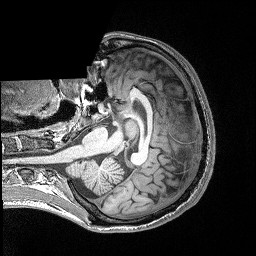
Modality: T1w
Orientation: axial
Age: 24
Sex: male
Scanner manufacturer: siemens
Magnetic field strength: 3 T
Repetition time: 2.4 s
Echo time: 0.03 s